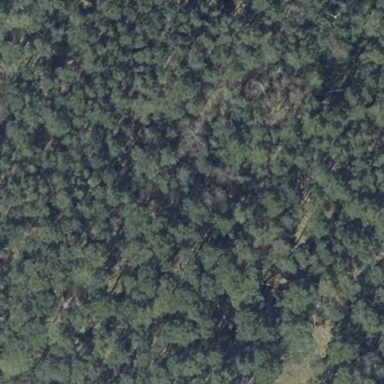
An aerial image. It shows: Woodland consisting of broadleaved trees.